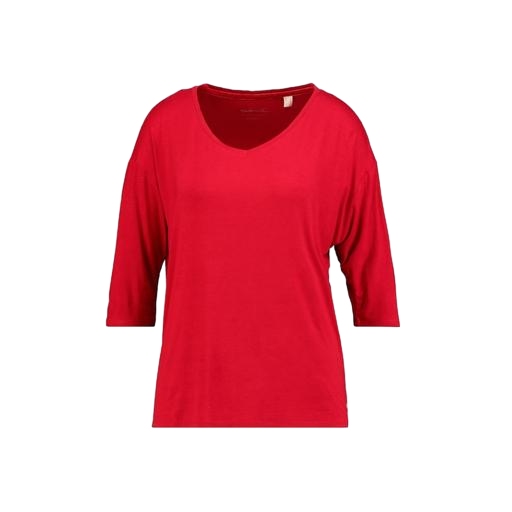
red plus size printed t-shirt only macy, red three-quarter-sleeve scoop-neck t-shirt only macy, red plus size v-neck top only macy, white background